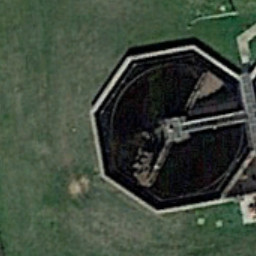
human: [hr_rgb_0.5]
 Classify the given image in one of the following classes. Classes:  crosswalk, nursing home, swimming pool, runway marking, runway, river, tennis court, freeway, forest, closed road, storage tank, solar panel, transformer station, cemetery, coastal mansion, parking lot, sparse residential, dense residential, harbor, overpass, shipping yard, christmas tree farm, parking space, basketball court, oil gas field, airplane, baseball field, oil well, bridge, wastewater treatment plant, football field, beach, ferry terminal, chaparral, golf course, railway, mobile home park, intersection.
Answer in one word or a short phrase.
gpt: wastewater treatment plant